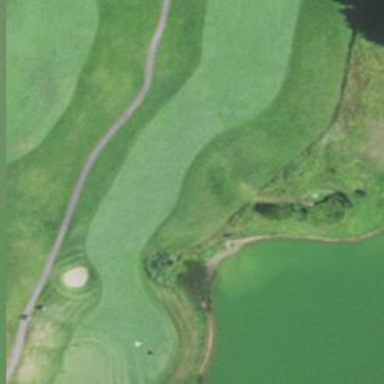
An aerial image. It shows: Grassy area designated as golf fairway.